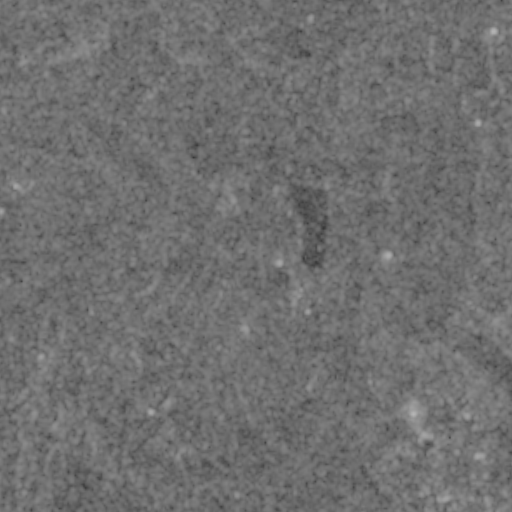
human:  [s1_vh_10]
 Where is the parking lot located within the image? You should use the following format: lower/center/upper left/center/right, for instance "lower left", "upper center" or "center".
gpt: The parking lot is located in the lower right of the image.
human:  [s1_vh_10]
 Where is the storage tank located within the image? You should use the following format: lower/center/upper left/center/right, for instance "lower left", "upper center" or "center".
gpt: The storage tank is located in the lower right of the image.
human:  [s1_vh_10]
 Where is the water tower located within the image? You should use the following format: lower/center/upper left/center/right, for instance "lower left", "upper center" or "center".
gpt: The water tower is located in the lower right of the image.
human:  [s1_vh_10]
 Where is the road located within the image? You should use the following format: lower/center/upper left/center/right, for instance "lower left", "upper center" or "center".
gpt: There is no road in the image.

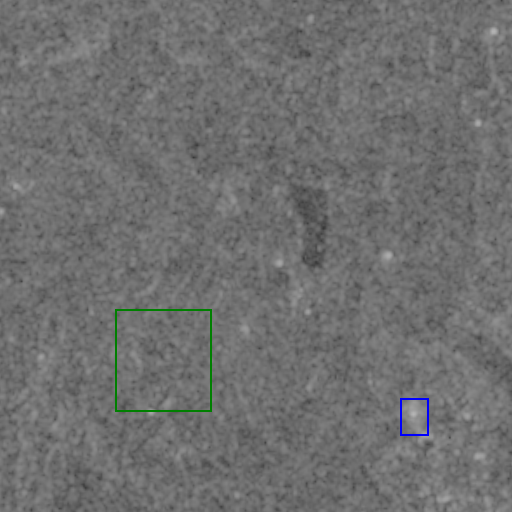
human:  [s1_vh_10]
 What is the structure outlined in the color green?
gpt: The structure outlined in green is a park.
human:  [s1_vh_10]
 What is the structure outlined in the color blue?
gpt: The structure outlined in blue is a parking lot.
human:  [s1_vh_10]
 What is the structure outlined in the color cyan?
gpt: There is no cyan outline.